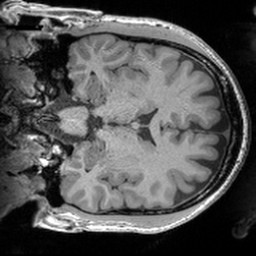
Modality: T1w
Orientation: coronal
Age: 56
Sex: male